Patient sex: F
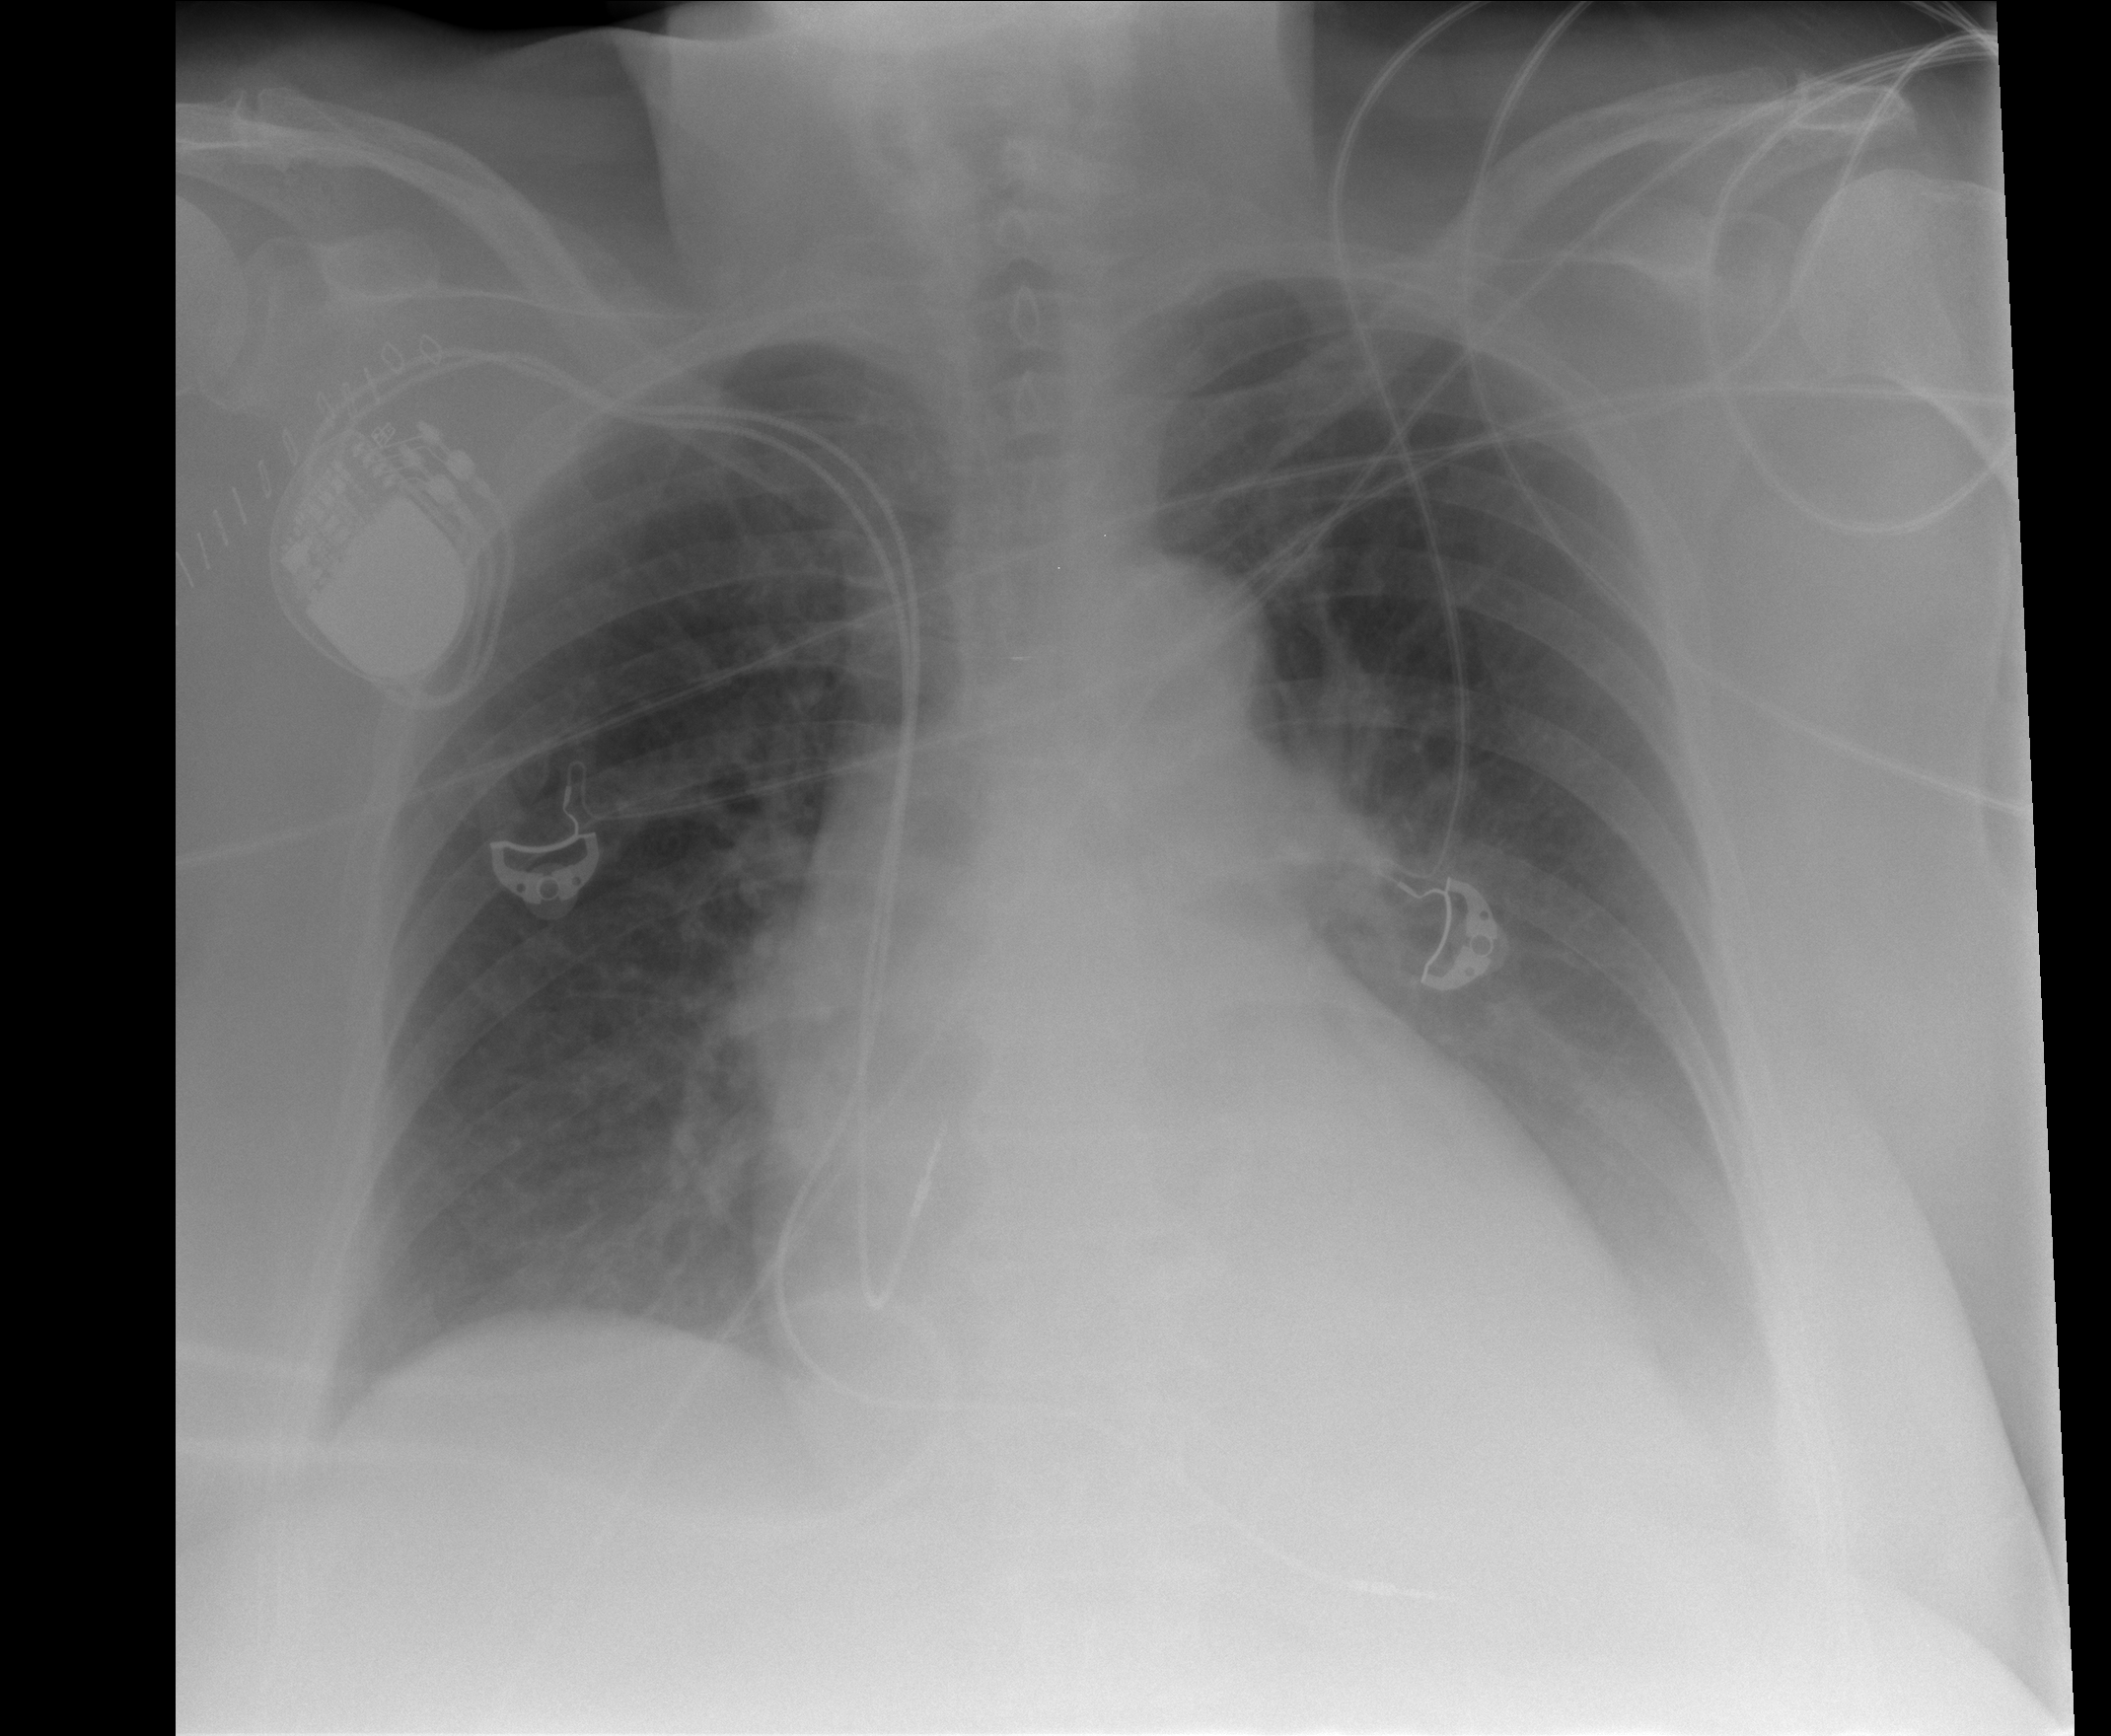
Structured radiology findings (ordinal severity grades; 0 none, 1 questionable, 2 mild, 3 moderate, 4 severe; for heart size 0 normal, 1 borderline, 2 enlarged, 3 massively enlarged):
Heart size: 1
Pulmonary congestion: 1
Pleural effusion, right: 1
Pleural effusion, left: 2
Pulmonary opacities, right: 0
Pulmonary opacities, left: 0
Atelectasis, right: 2
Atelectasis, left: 2